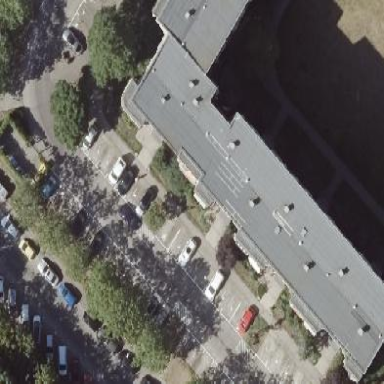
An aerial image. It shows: Building with apartments and flat roof.